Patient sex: M
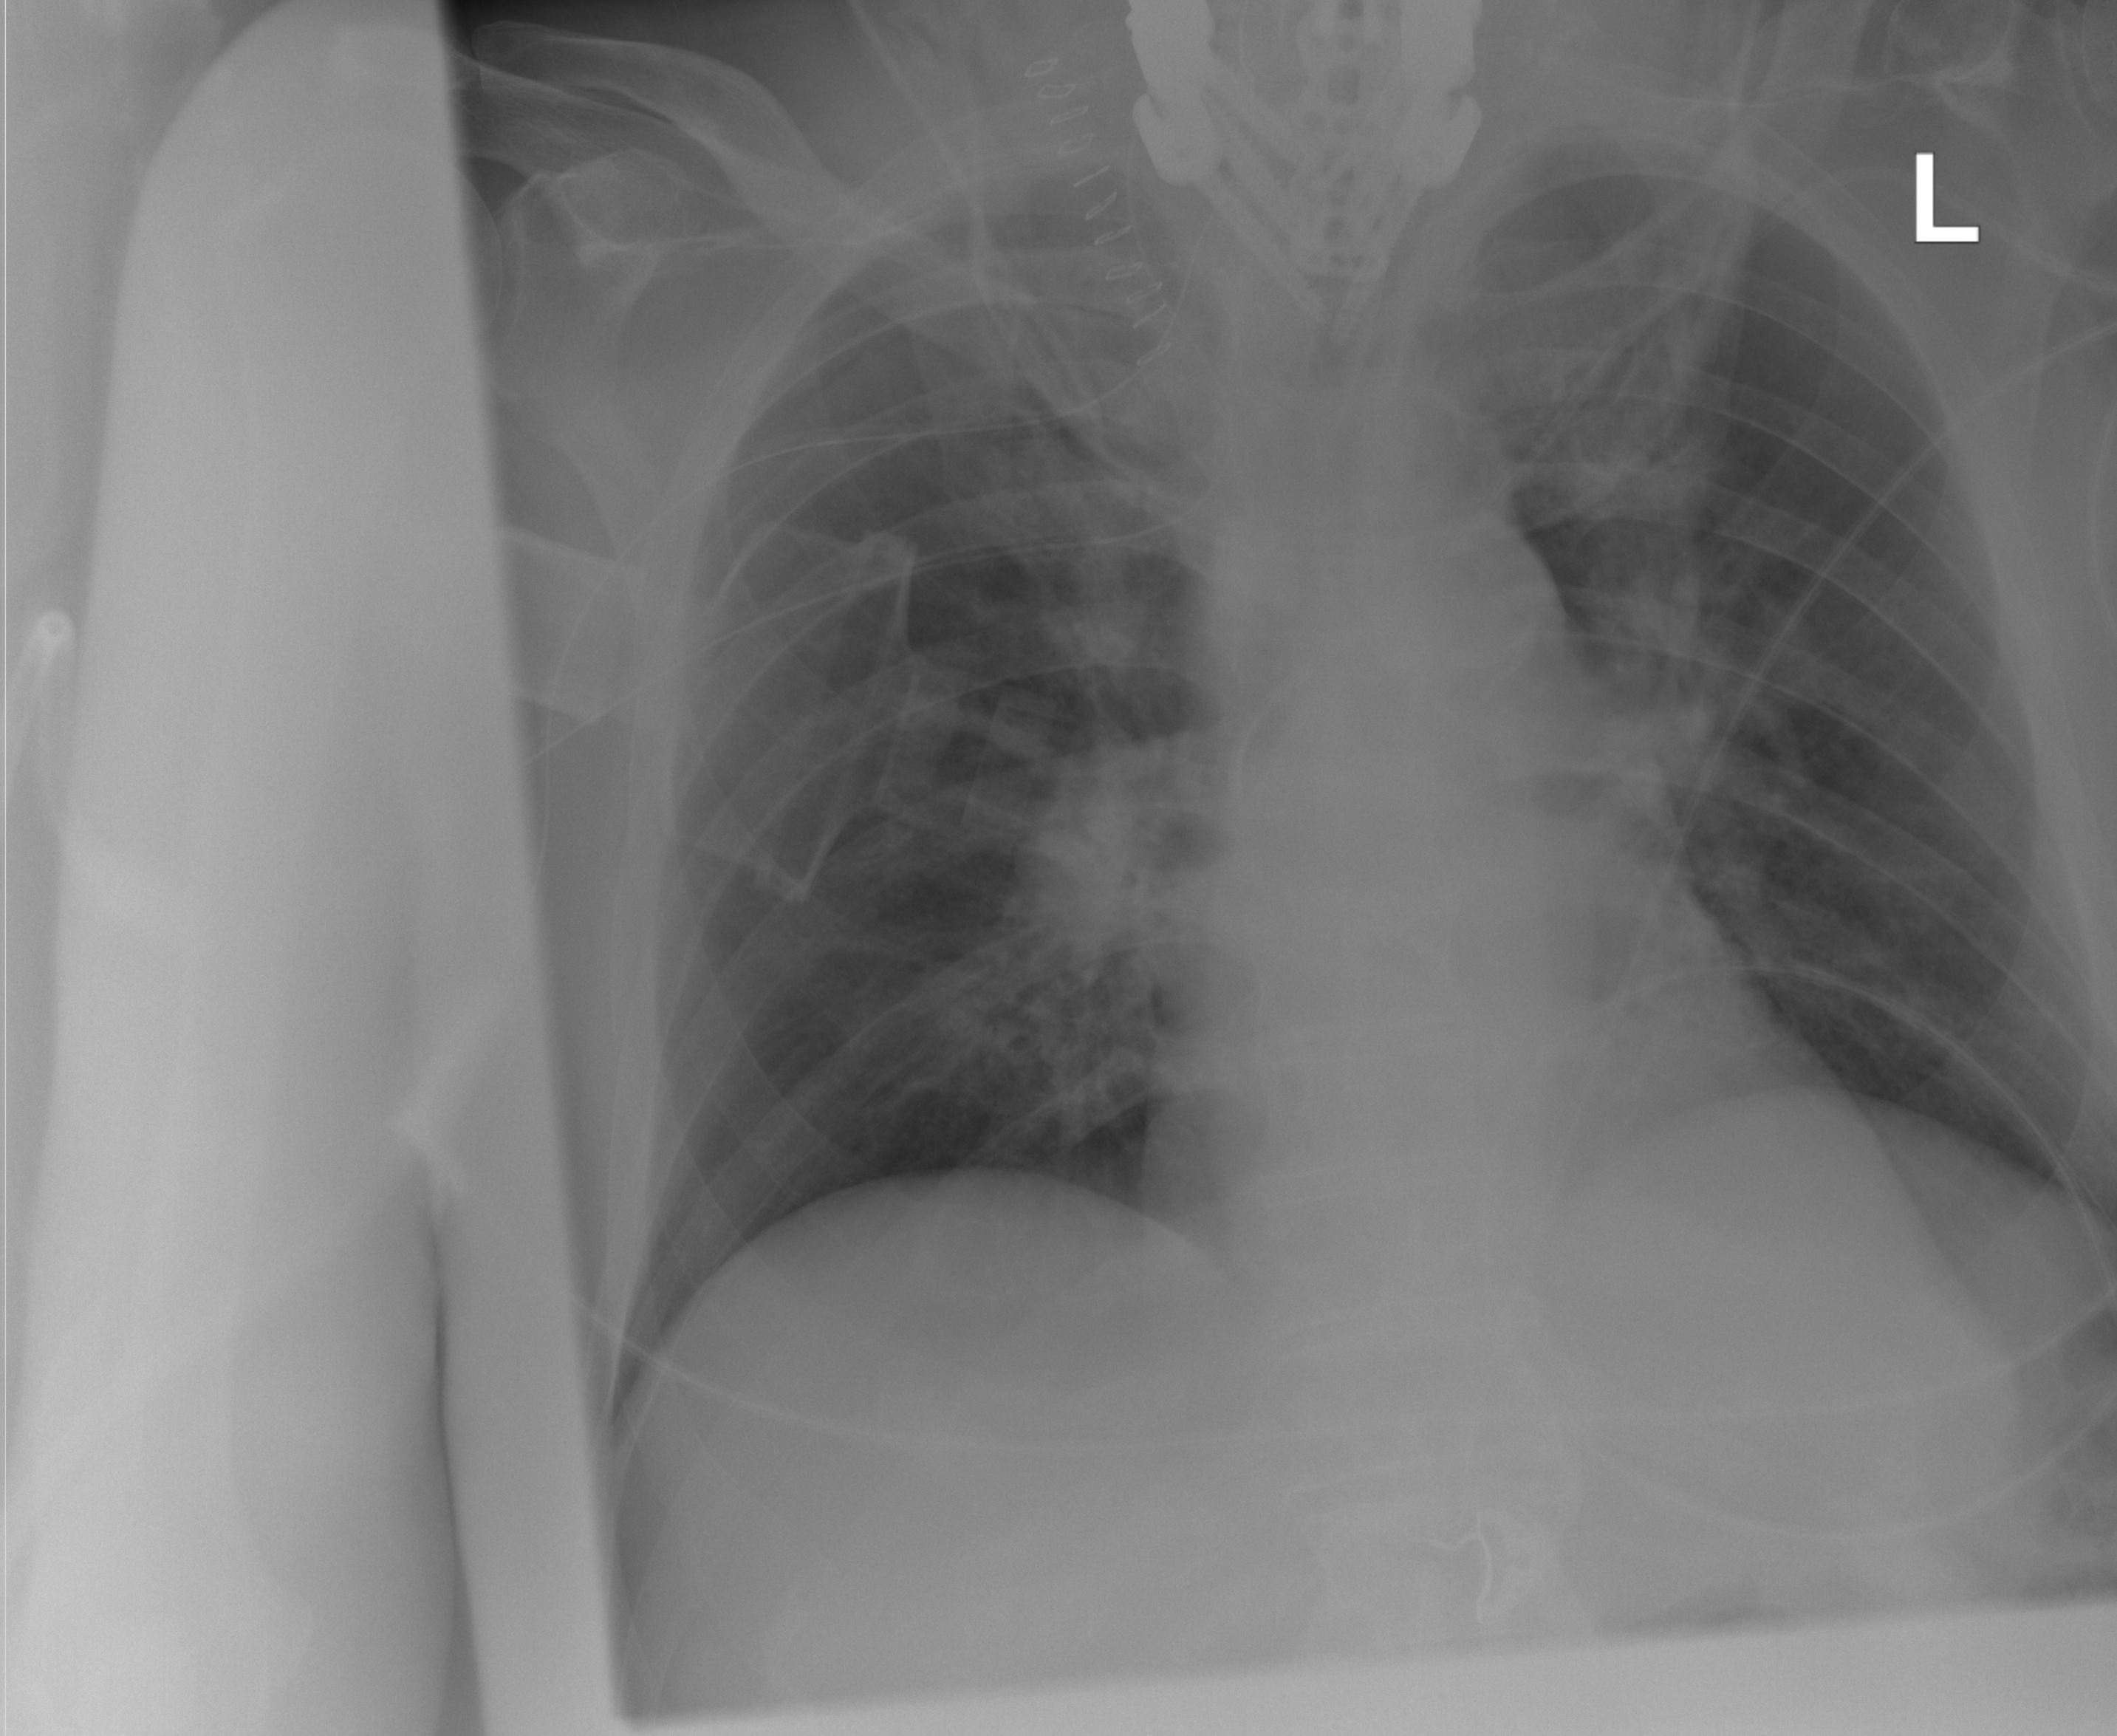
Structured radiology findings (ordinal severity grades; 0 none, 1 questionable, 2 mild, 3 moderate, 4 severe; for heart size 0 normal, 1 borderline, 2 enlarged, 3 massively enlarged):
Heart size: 0
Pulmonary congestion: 2
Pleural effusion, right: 0
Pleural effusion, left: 0
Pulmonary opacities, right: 2
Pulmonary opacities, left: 2
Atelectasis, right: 0
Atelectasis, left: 0